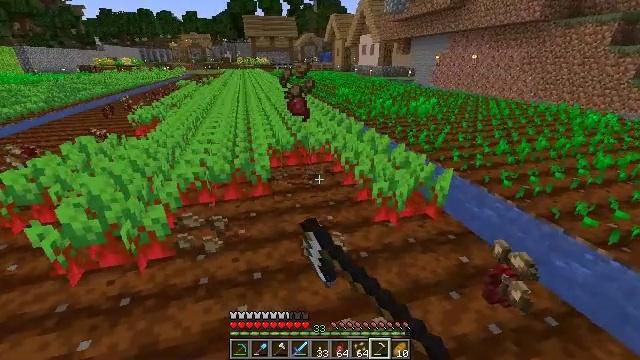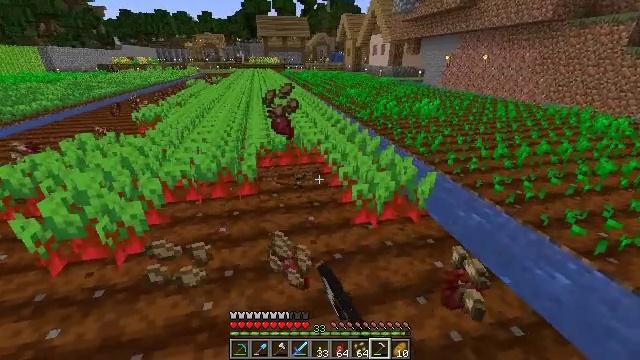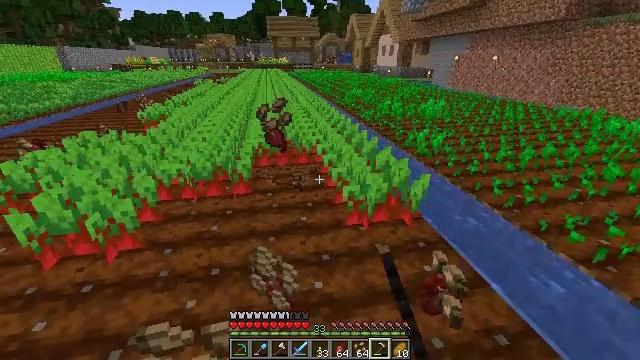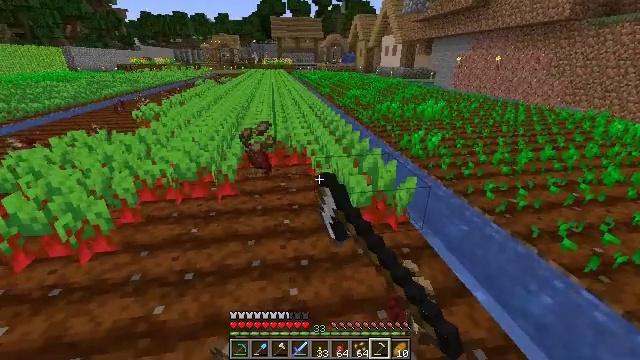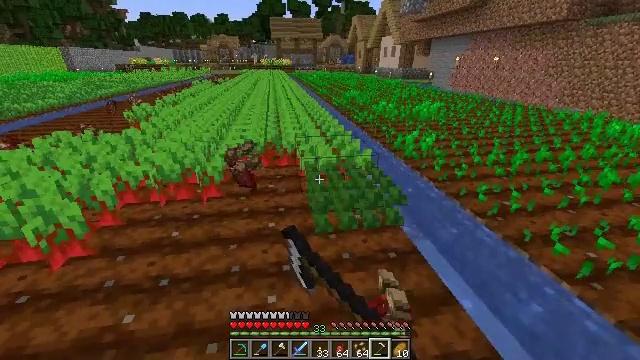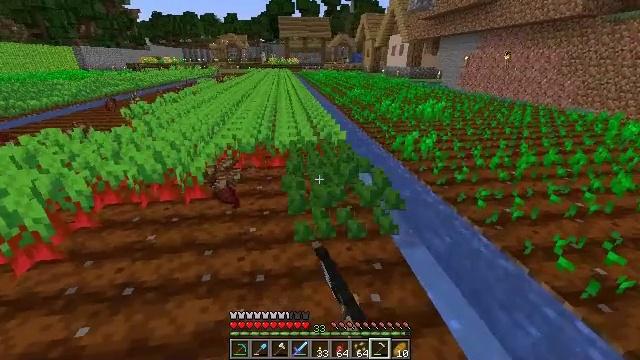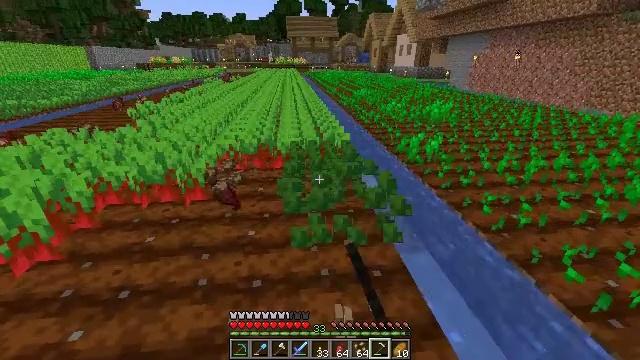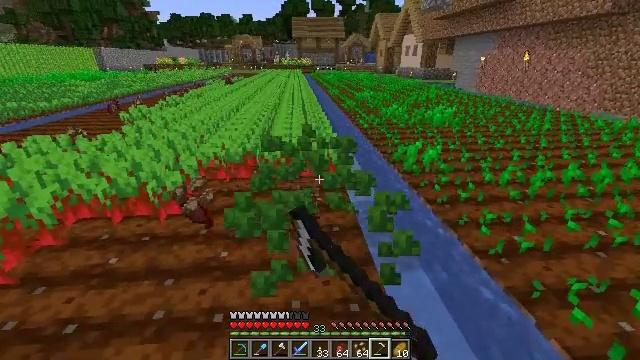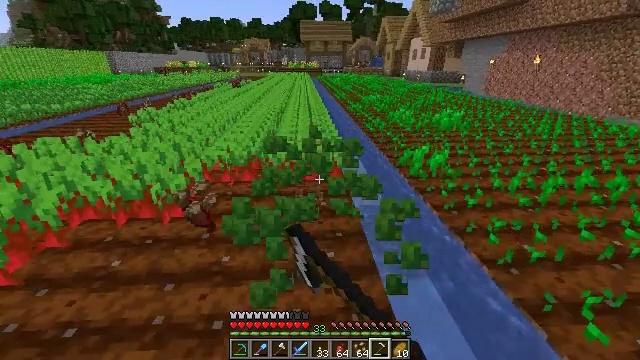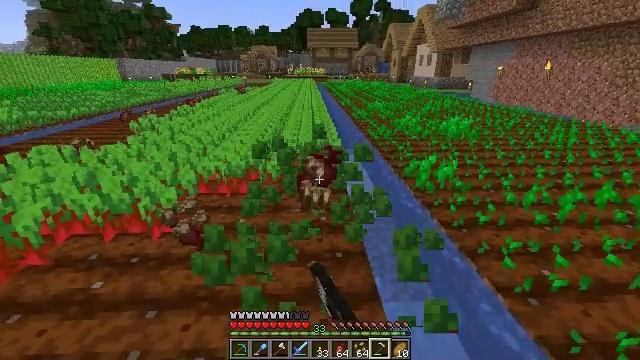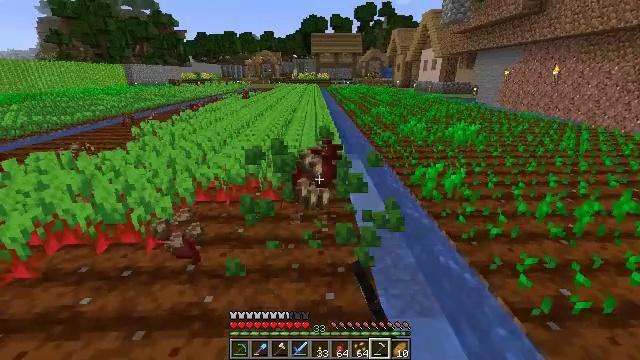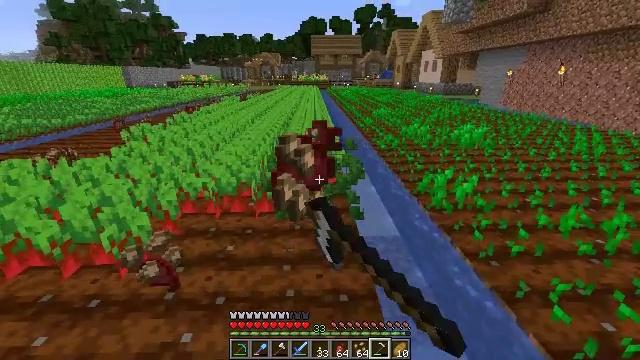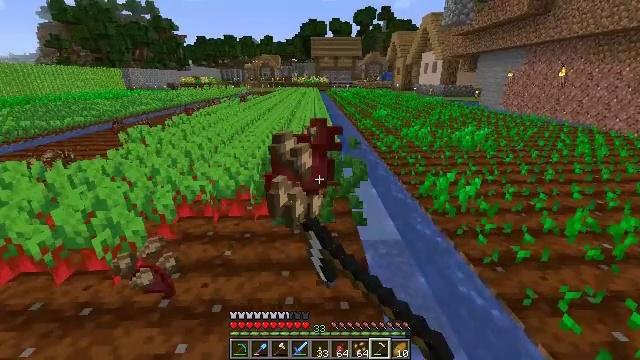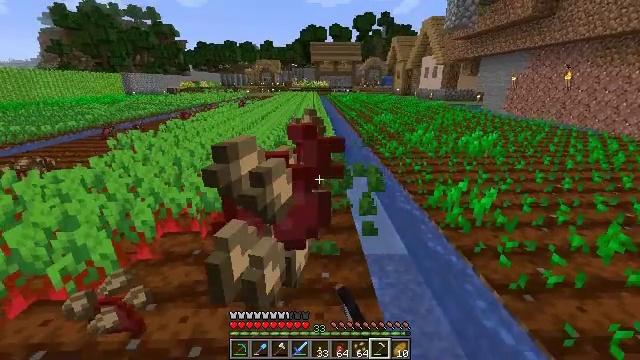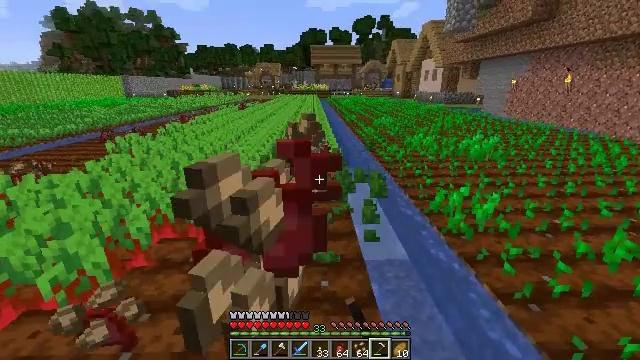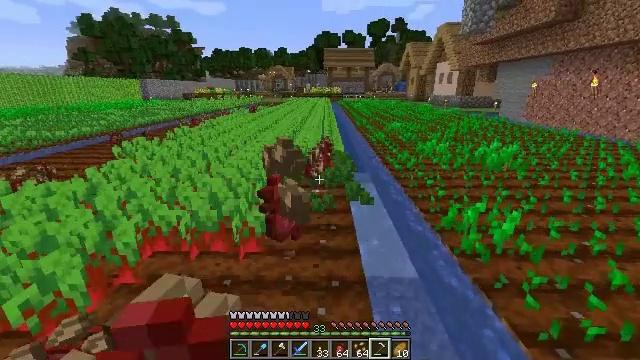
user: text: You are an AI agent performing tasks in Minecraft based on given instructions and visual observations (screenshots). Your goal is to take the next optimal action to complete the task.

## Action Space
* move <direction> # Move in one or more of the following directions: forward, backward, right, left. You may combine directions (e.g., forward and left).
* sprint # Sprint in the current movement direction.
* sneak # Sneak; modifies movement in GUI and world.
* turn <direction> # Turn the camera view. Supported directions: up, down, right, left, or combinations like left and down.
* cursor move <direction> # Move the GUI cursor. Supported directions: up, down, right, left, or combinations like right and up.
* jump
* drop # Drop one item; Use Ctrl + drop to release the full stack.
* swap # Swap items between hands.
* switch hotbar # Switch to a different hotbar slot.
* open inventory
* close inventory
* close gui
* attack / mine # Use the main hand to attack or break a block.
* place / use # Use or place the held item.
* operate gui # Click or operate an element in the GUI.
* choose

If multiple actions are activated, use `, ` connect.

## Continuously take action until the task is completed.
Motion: motion action
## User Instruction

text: Harvest beetroots from the farm.
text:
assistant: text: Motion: move right, turn left, attack / mine
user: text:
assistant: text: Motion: move forward and move right, turn left, attack / mine
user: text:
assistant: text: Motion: move forward and move right, attack / mine
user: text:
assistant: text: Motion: move forward and move right, attack / mine
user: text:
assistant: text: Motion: move forward and move right, turn left, attack / mine
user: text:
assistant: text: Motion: move forward and move right, turn left, attack / mine
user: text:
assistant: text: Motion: move forward and move right, turn left, attack / mine
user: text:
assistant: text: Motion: move forward, turn left, attack / mine
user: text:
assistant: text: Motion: move forward, turn left and up, attack / mine
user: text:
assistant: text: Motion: move forward, attack / mine
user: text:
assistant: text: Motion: move forward, attack / mine
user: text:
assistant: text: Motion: move forward, attack / mine
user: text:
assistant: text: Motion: move forward, attack / mine
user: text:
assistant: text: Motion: move forward and move right, attack / mine
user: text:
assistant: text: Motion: move forward and move right, turn left, attack / mine
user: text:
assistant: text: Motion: move forward and move right, turn left, attack / mine
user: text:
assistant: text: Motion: move forward and move right, turn left, attack / mine
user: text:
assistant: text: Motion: move forward and move right, turn left, attack / mine
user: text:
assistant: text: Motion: move forward and move left, turn left, attack / mine
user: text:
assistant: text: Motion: move forward and move left, turn left, attack / mine
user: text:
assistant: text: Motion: move forward and move left, turn left, attack / mine
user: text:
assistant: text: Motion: move forward and move left, turn left, attack / mine
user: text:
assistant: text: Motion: move forward and move left, turn left, attack / mine
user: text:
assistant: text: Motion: move forward and move left, turn left, attack / mine
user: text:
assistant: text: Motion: move forward and move left, turn left, attack / mine
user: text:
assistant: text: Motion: move forward and move left, turn left, attack / mine
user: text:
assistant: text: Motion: move forward and move left, attack / mine
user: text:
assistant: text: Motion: move forward and move left, turn right, attack / mine
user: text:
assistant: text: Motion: move forward and move left, turn right, attack / mine
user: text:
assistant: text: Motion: move forward and move left, turn right, attack / mine